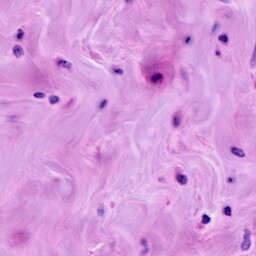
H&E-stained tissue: Breast